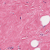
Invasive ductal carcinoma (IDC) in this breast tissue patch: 0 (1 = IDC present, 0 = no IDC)